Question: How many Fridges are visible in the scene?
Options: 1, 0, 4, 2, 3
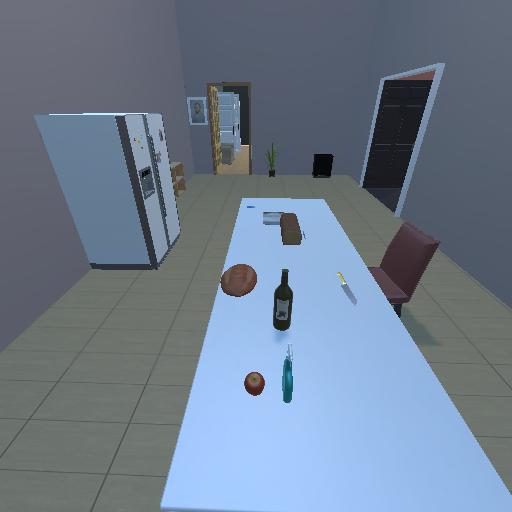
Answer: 1